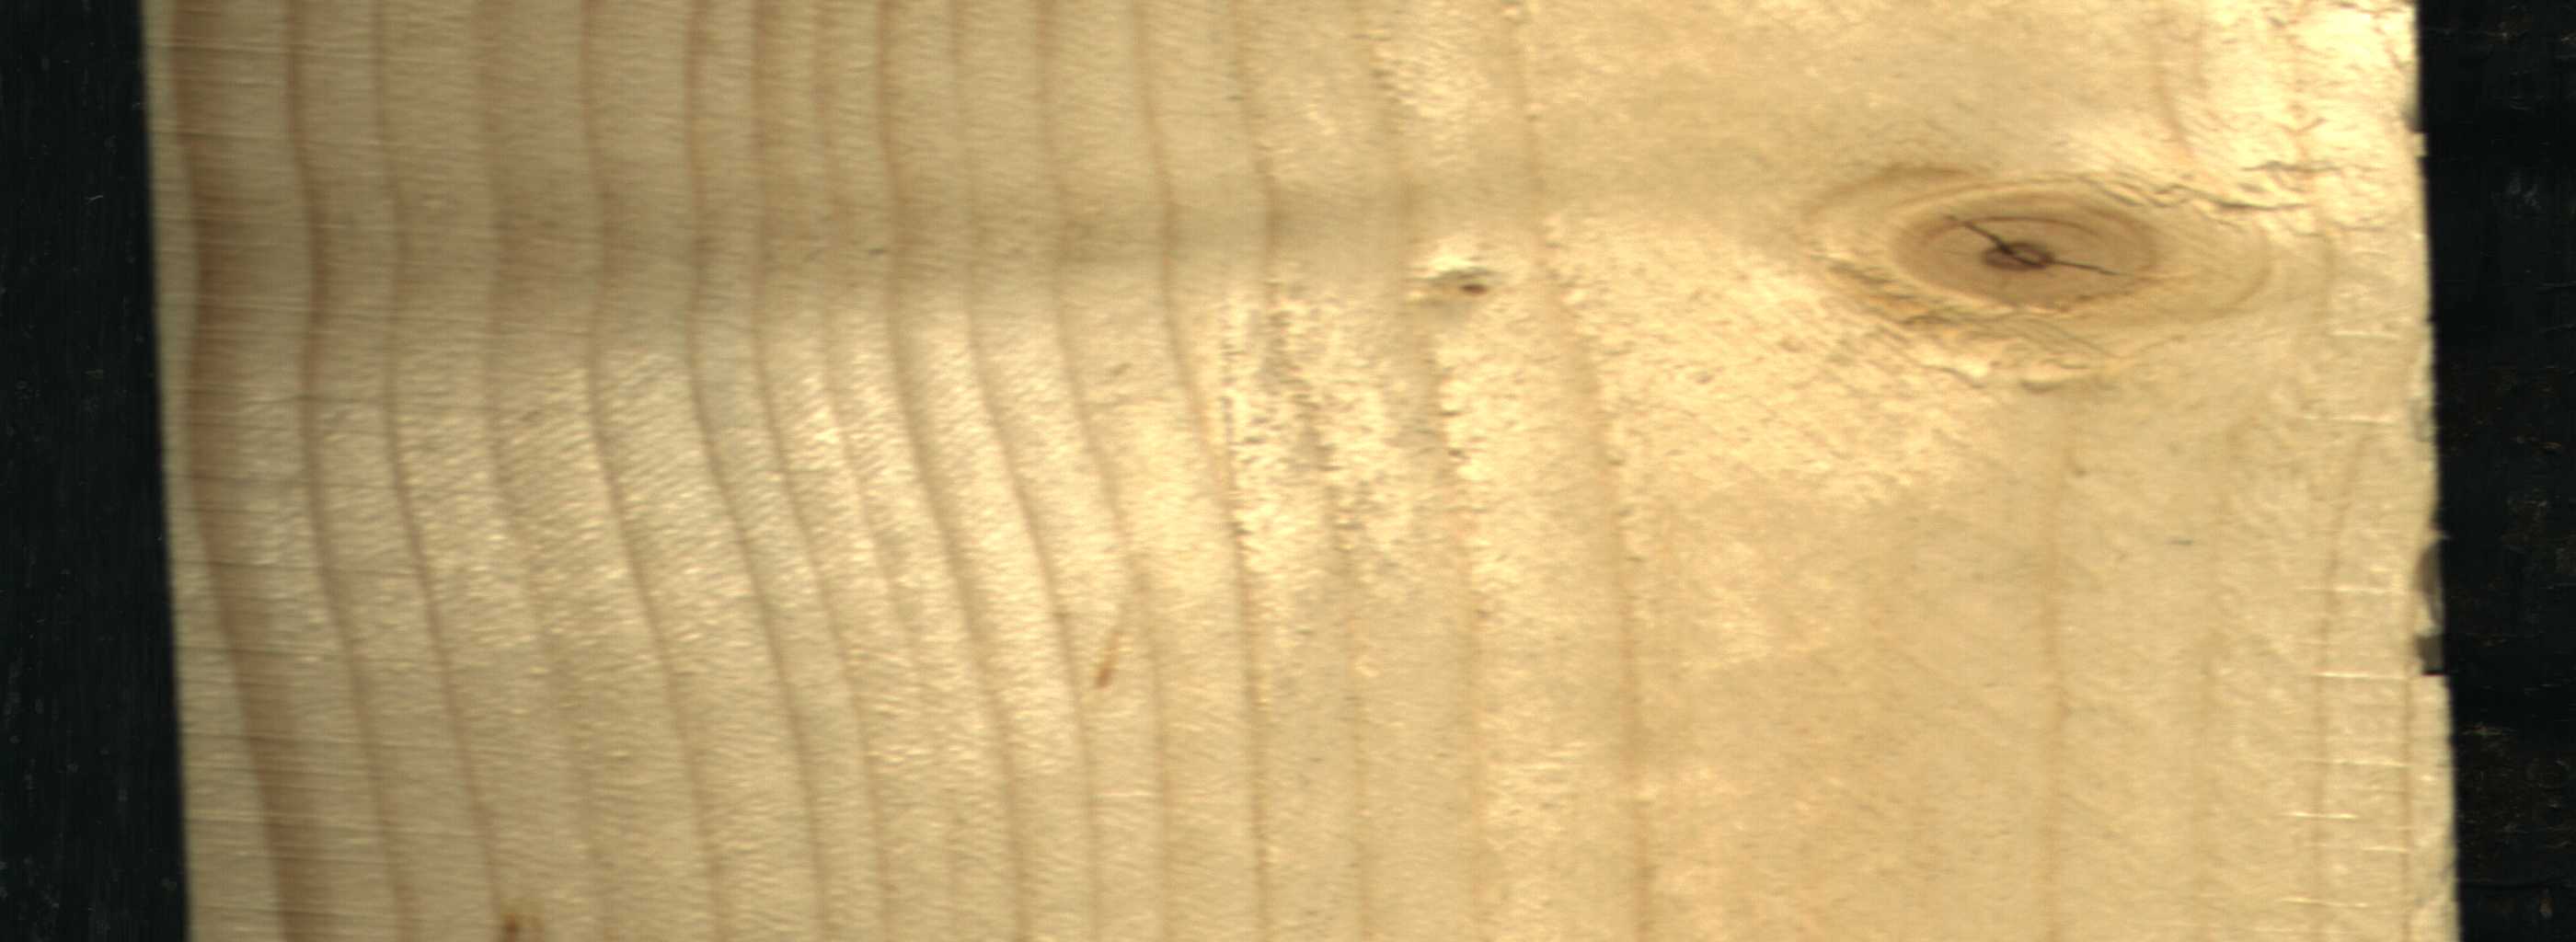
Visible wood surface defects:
knot_with_crack
Live_Knot